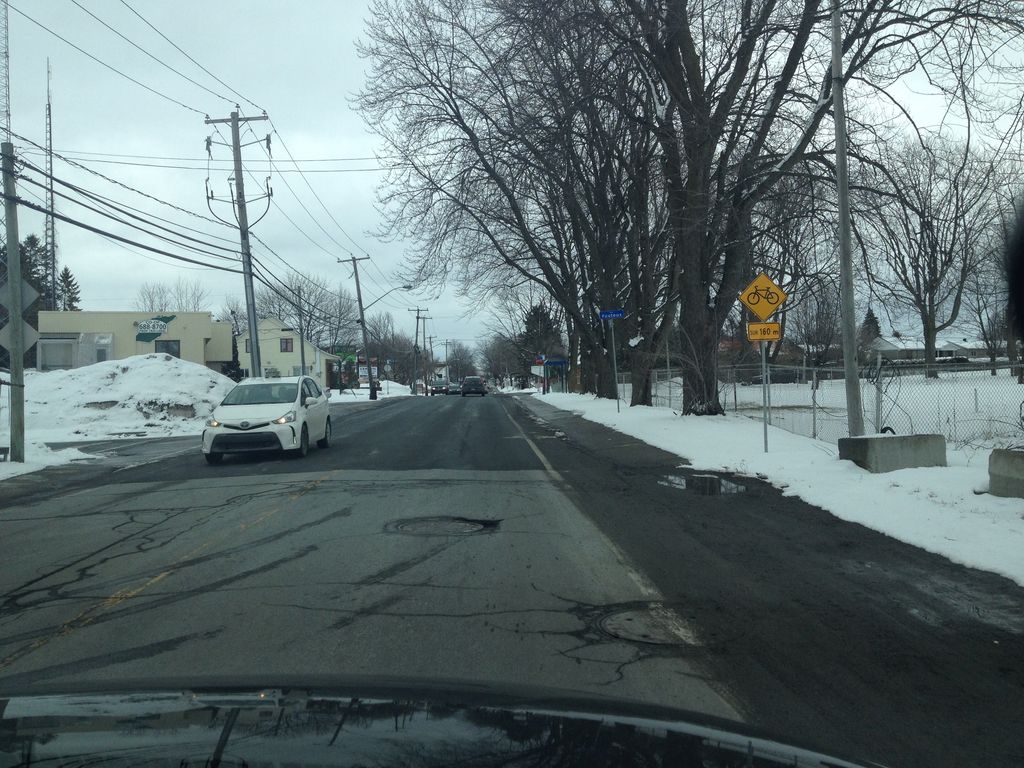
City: montreal